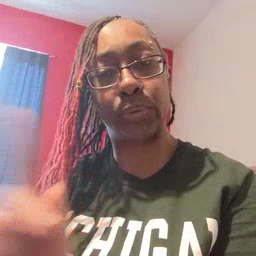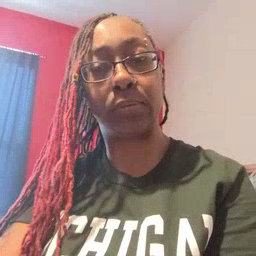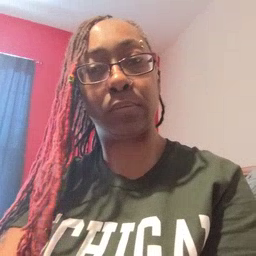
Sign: person